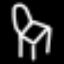
Label: chair